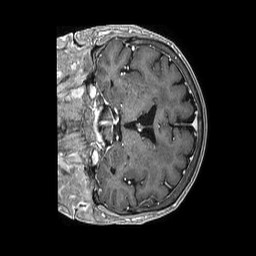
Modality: T1w
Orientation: coronal
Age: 81
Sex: female
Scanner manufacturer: philips
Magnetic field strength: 1.5 T
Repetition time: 0.007544 s
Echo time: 0.003439 s